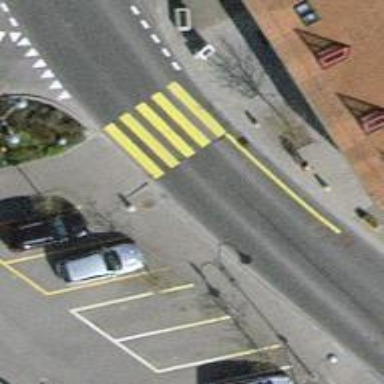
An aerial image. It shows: Zebra crossing on the road.